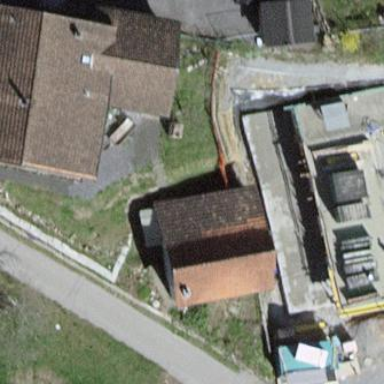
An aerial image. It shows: Building.